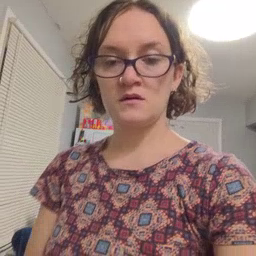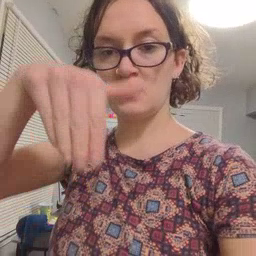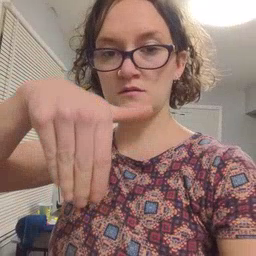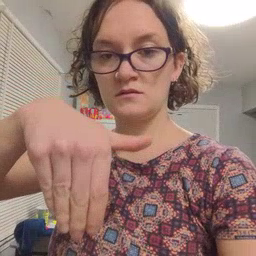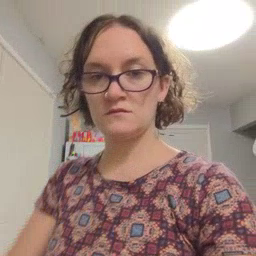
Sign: night